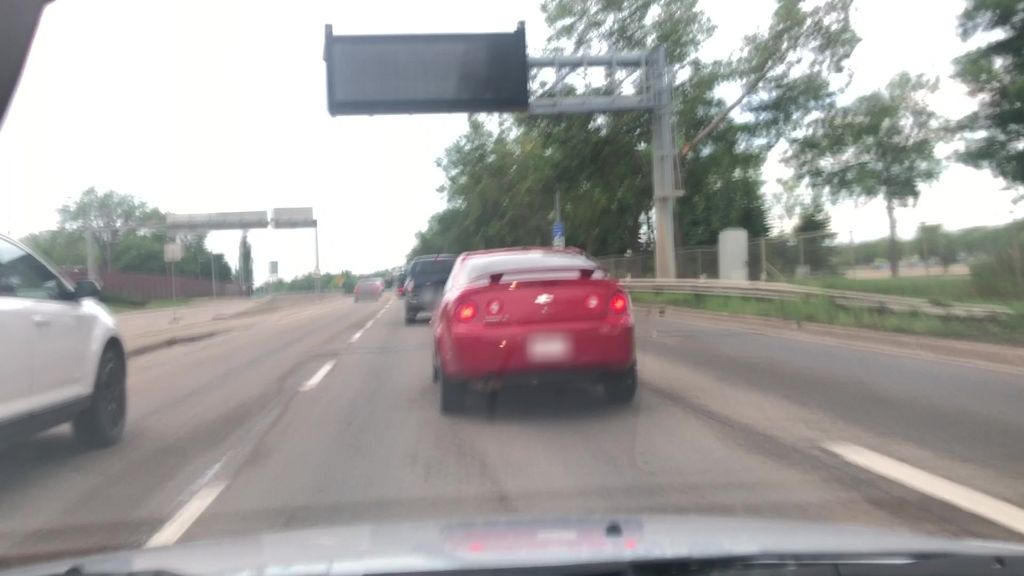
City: edmonton